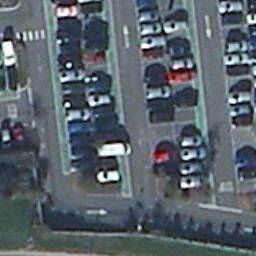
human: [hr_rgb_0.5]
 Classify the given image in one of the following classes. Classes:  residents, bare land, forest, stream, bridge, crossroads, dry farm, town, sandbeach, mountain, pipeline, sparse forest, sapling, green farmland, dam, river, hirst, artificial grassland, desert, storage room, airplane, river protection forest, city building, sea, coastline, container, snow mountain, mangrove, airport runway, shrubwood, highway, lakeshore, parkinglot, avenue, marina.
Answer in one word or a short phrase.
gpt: parkinglot